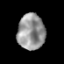
Tissue: prostate
Cell type: Epithelial cells
Senescence score: 0.3471
Nuclear area (px): 947
Mean DAPI intensity: 150.684